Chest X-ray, PA view. Patient: 38 years old, sex F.
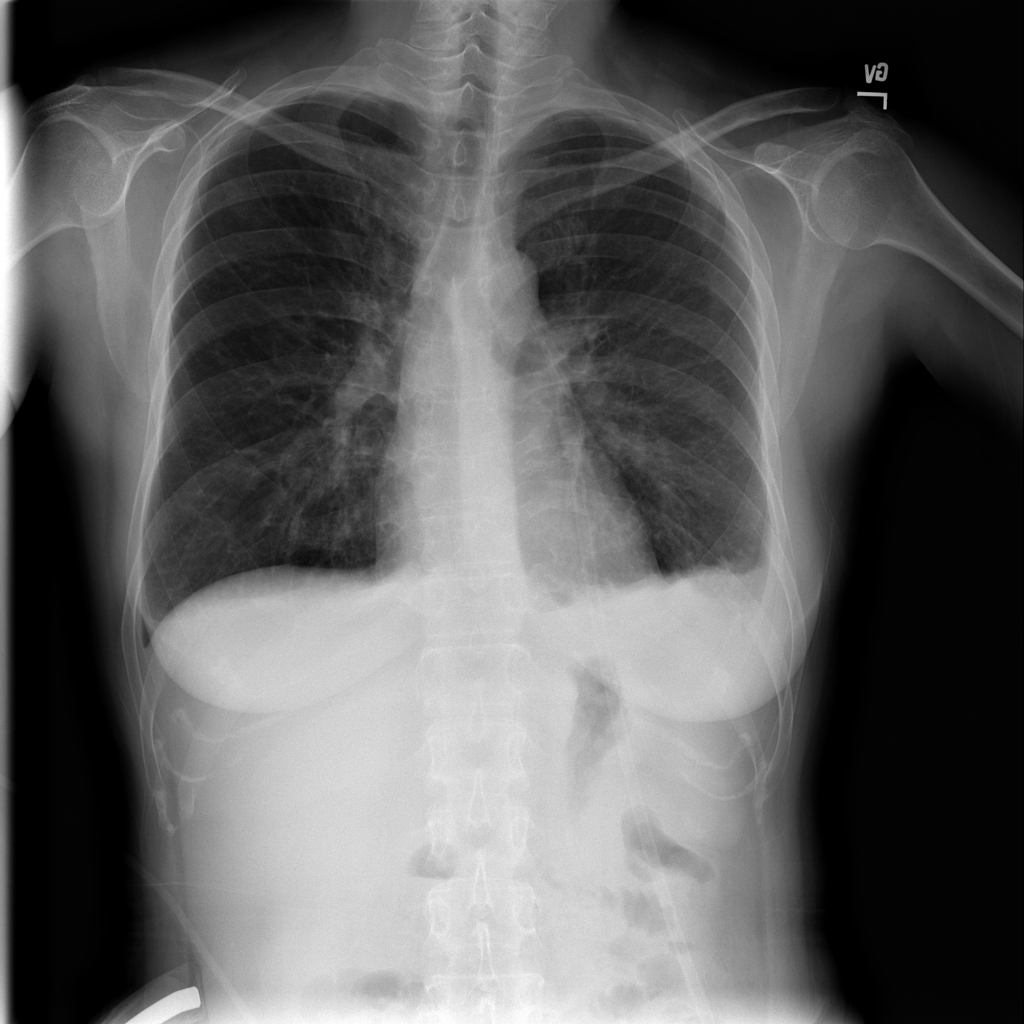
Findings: Effusion